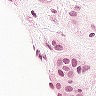
Metastatic tissue present: yes